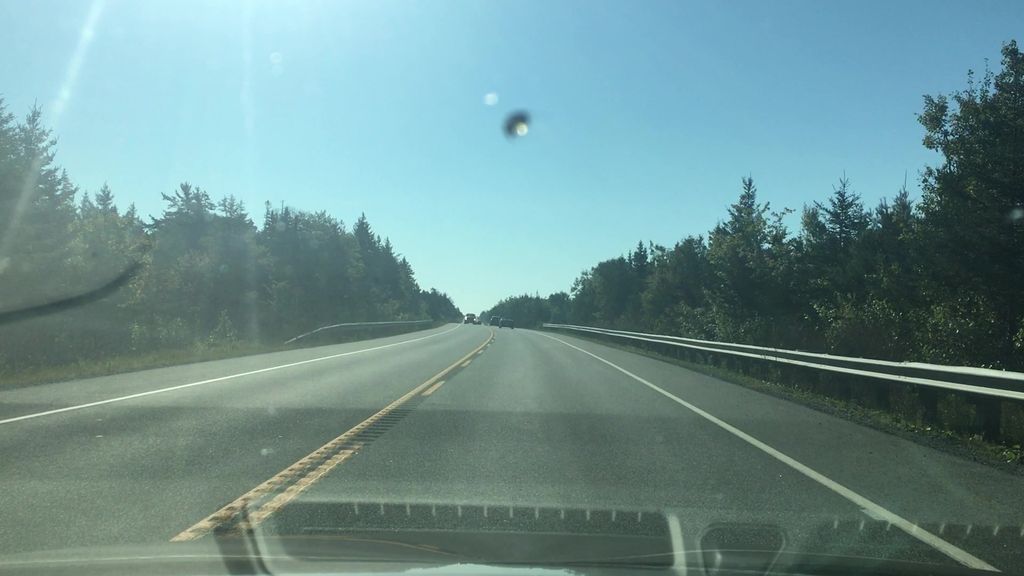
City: halifax